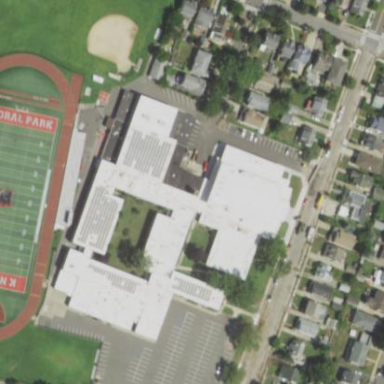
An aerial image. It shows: School.